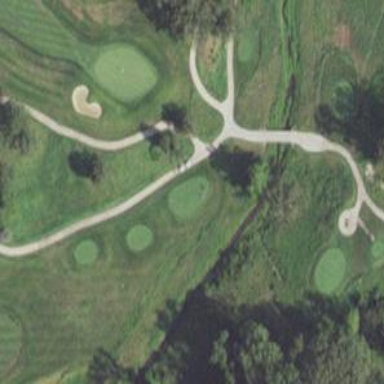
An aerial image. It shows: Pathway for golfing.